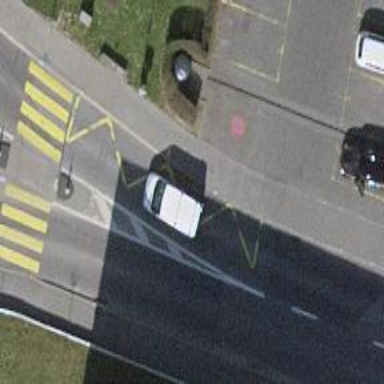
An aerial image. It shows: Bus stop with platform for public transport.